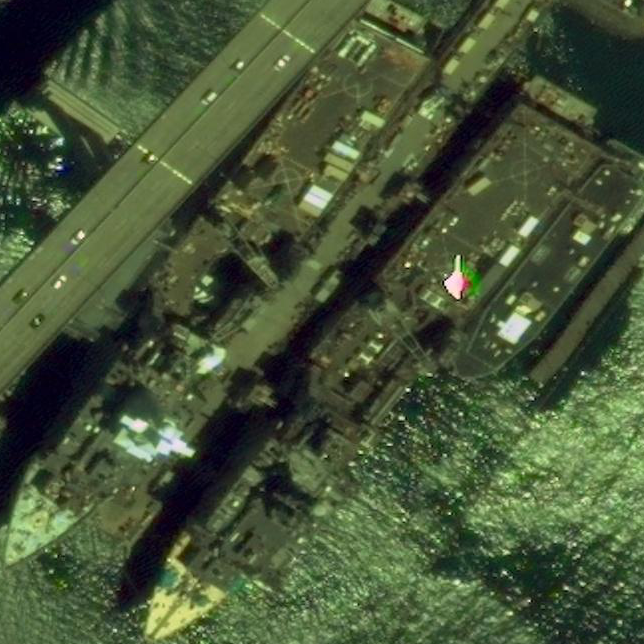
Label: combat